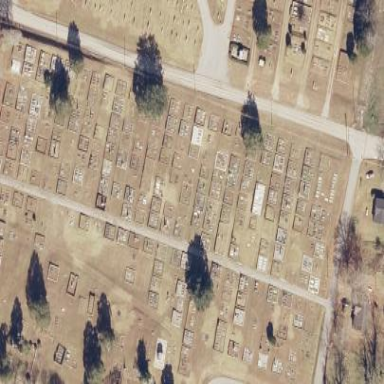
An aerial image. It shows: Cemetery.